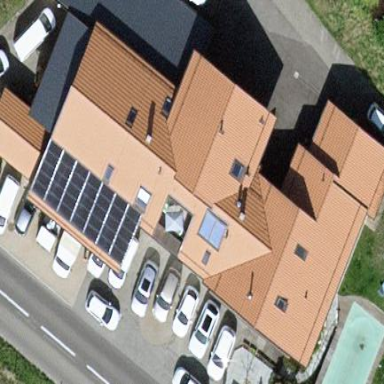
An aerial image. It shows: Simple and straightforward house.